Field crop: maize
Growth stage: 1
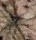
Species: salsola